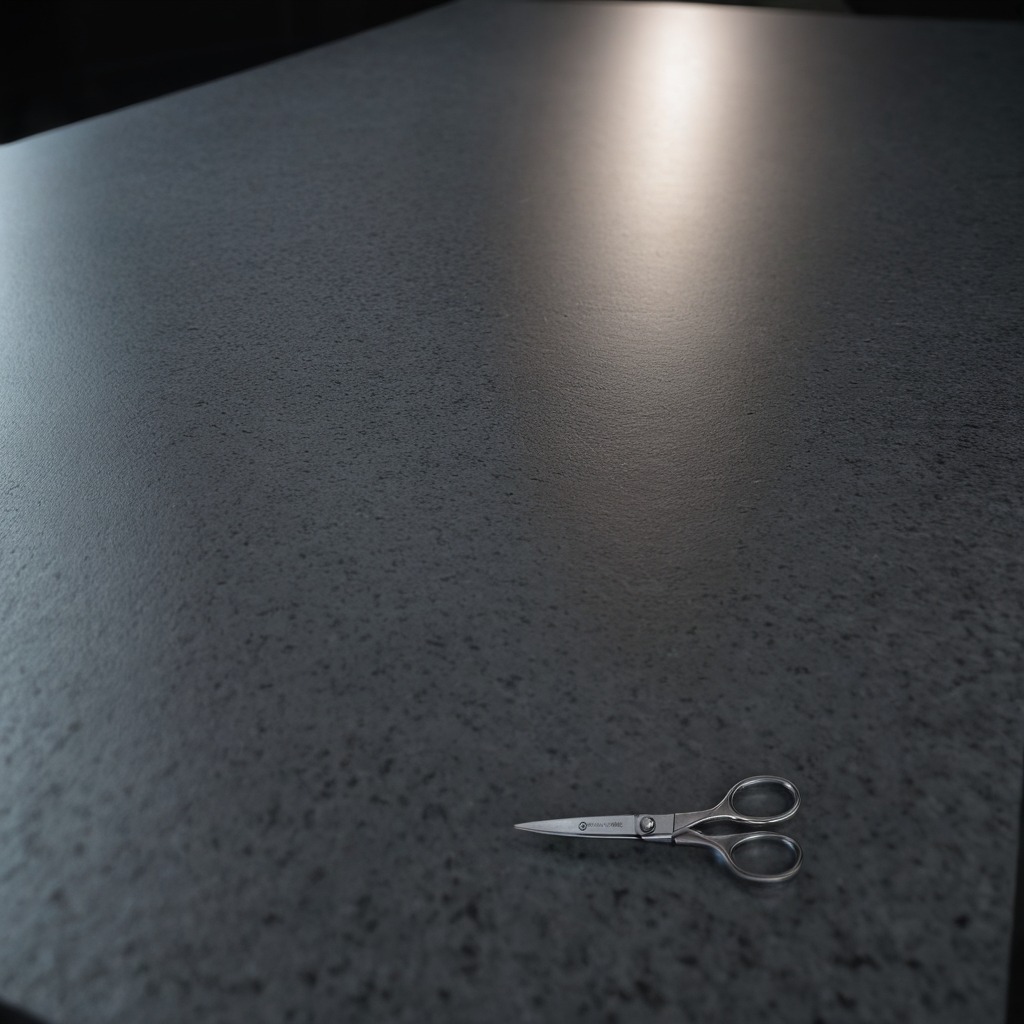
A scissor is lying on the granite table inside a workshop at night.